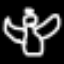
Label: angel